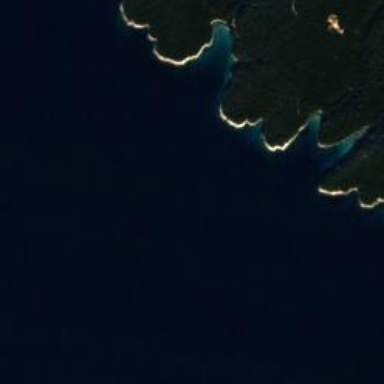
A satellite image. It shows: Beautiful bay in nature.